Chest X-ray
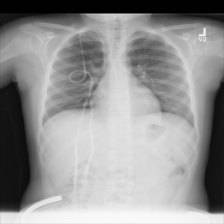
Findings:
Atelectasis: negative
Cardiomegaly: negative
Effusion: negative
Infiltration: negative
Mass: negative
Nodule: negative
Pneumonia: negative
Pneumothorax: negative
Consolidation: negative
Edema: negative
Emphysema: negative
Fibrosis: negative
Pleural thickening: negative
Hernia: negative